Chest X-ray. View position: PA
Patient age: 49
Patient sex: F
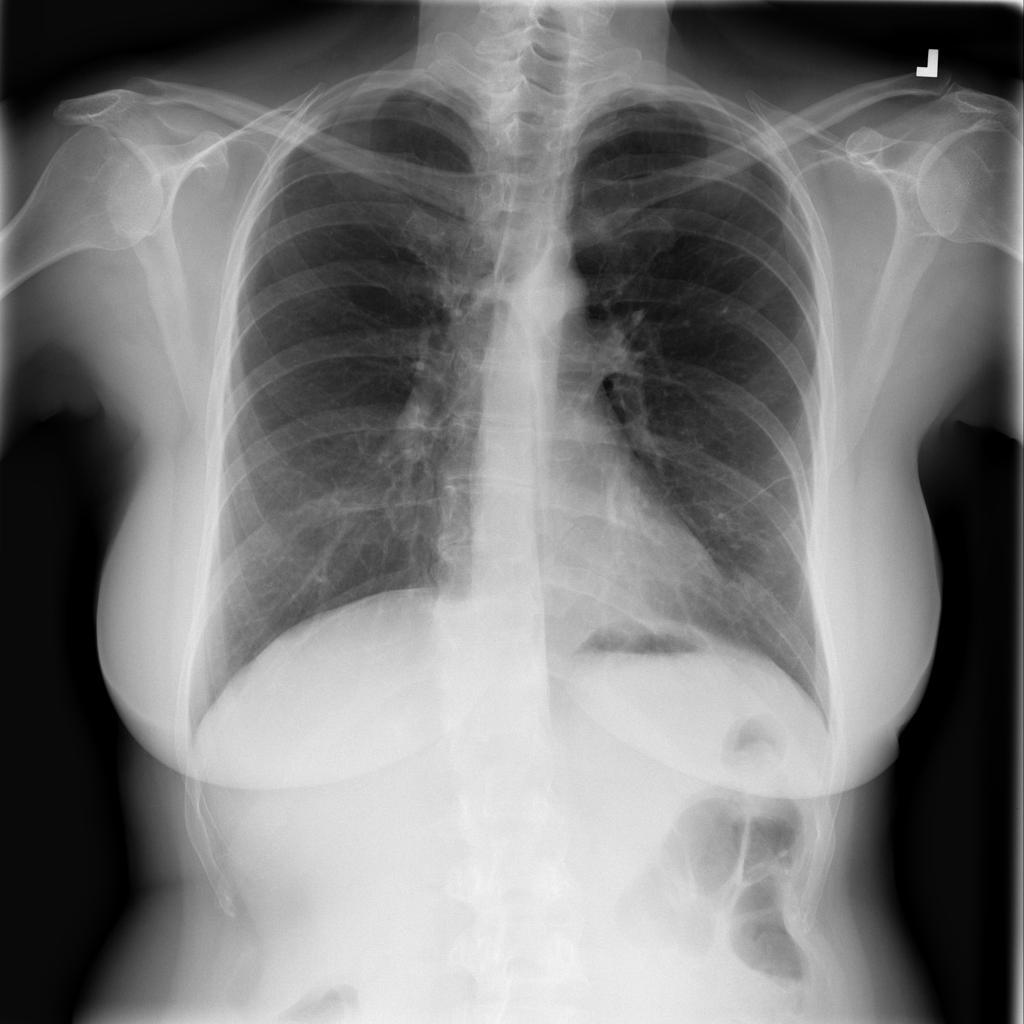
Finding: Pneumothorax